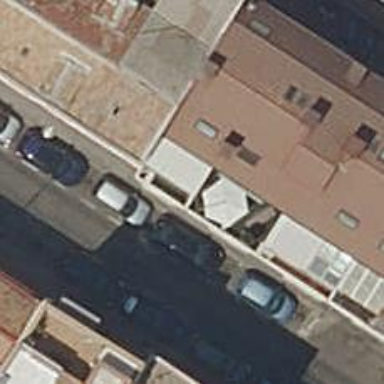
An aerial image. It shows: Image showing building with apartments.